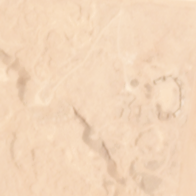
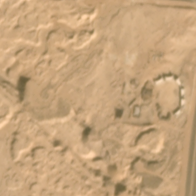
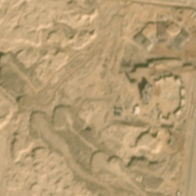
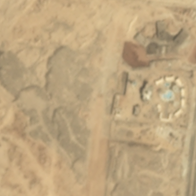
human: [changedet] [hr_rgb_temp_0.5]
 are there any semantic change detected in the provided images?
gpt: a large construction site appears .

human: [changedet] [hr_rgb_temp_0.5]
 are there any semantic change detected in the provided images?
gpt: some boxes are put on the sand with water in the middle at the right corner of the scene .

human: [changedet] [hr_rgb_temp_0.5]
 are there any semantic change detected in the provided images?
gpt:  the land becomes rugged .

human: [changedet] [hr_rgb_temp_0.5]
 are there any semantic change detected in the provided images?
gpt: the construction site appeared and land became rugged .

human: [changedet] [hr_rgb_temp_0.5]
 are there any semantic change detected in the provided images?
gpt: some sparse building are constructed on bareland and some roads appeared .